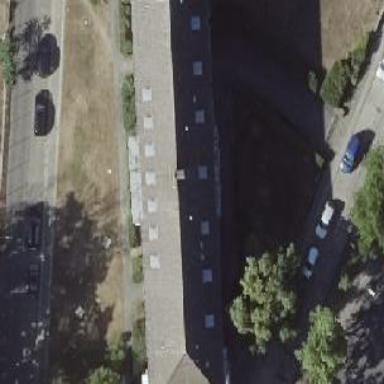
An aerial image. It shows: Residential building with hipped roof.